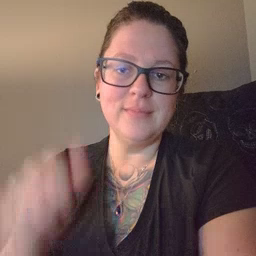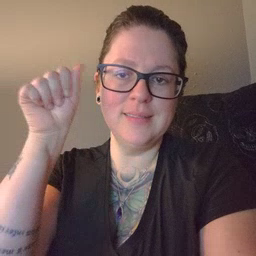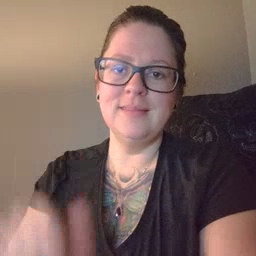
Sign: aunt